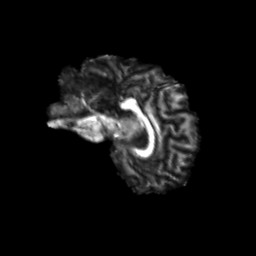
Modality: FA
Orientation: sagittal
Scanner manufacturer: siemens
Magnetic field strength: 3 T
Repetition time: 9.2 s
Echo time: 0.084 s